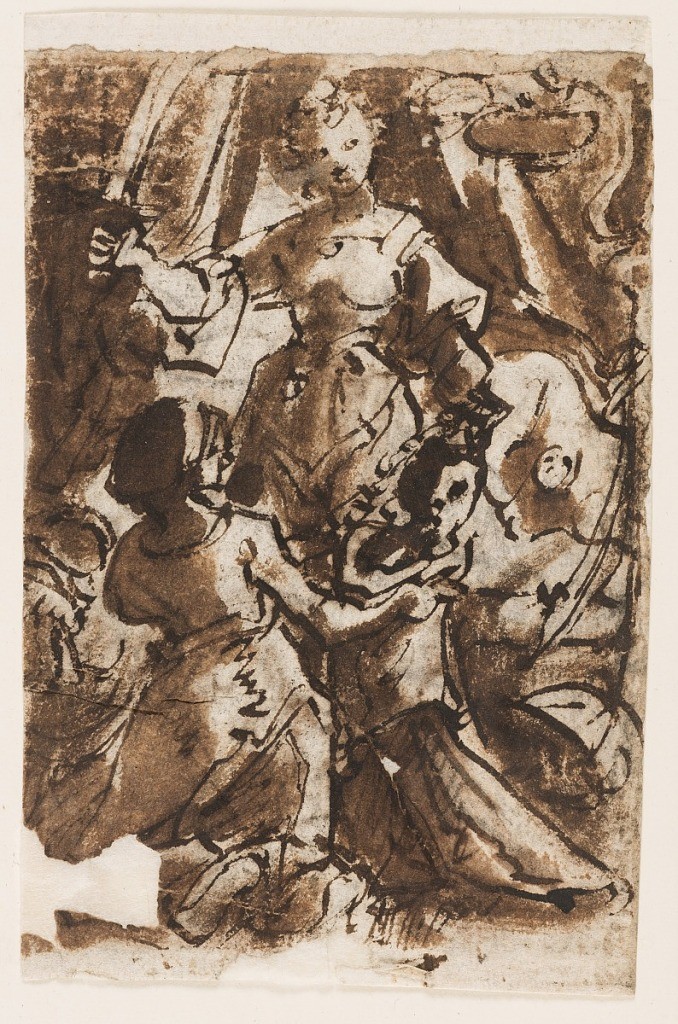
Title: Judith with the Head of Holofernes
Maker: Jan van der Straet, called Stradanus, Flemish, 1523–1605
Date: ca. 1585 – 1605
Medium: Recto: pen and brown ink, brush and brown wash with black chalk on laid paper Verso: pen and brown ink, brush and brown wash on laid paper
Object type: Drawing
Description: Recto: Judith stands at center, holding the head of Holofernes in her left hand and raising her sword in her right. Her servant, whose back is to the viewer, kneels in the foreground at left, holding out a sack to receive the head. Holofernes's corpse is visible in the background at right.
Verso: Christ appears in glory among clouds at the center of the image. Figures gather below, with Mary kneeling at center right and angels beyond. The heavens open above.